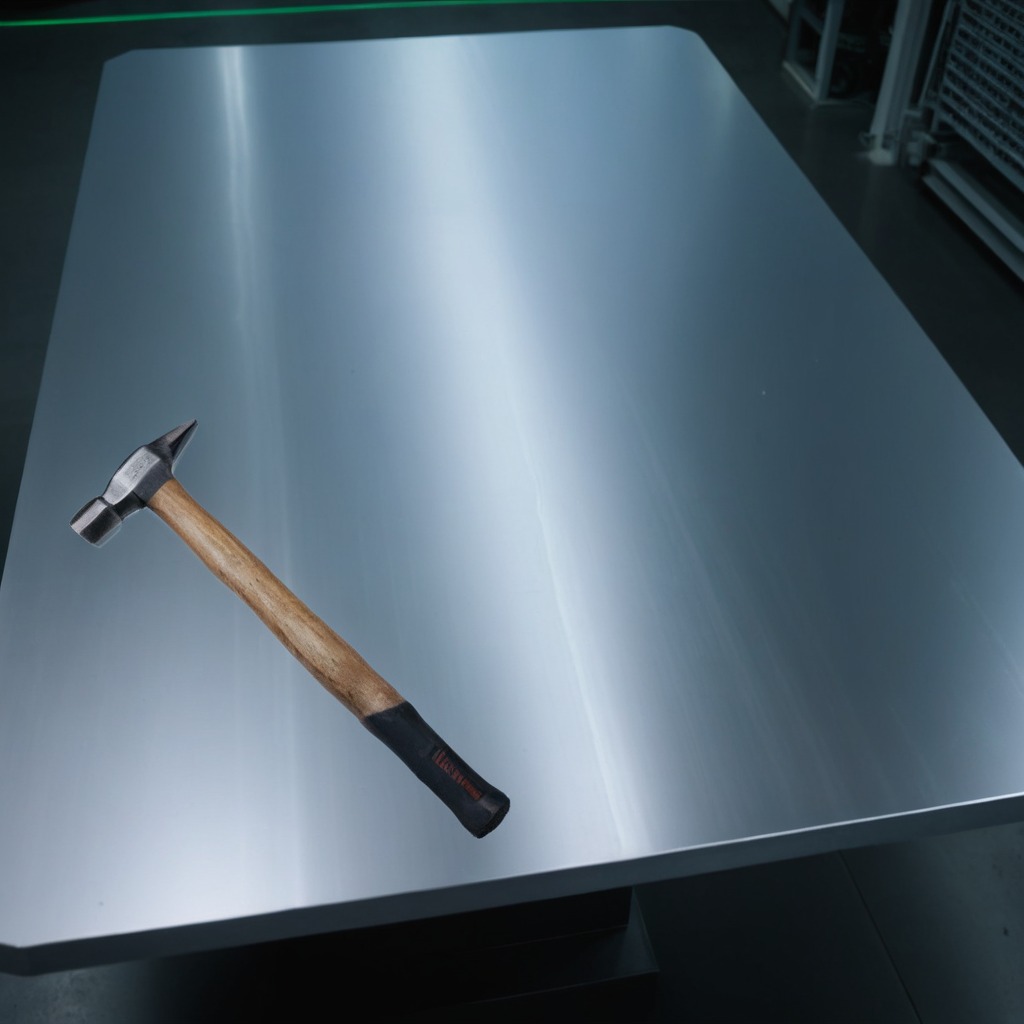
A hammer is lying on the metal table.